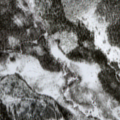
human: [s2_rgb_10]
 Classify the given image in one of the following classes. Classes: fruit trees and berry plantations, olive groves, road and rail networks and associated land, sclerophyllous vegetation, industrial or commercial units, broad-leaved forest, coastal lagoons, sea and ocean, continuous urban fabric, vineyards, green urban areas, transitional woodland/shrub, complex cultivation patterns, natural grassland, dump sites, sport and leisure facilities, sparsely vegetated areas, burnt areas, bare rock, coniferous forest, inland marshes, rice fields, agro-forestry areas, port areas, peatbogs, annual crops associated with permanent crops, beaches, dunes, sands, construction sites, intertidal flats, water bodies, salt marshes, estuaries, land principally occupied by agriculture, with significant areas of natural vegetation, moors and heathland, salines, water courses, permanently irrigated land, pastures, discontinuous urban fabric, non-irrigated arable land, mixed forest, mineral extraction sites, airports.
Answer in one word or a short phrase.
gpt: coniferous forest, transitional woodland/shrub